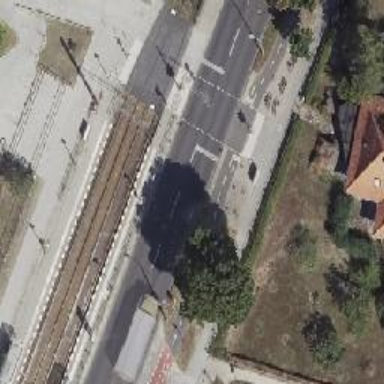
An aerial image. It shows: Road with traffic signals for signaling.